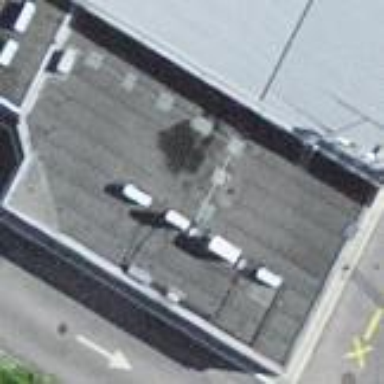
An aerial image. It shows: Convenience shop located within building.